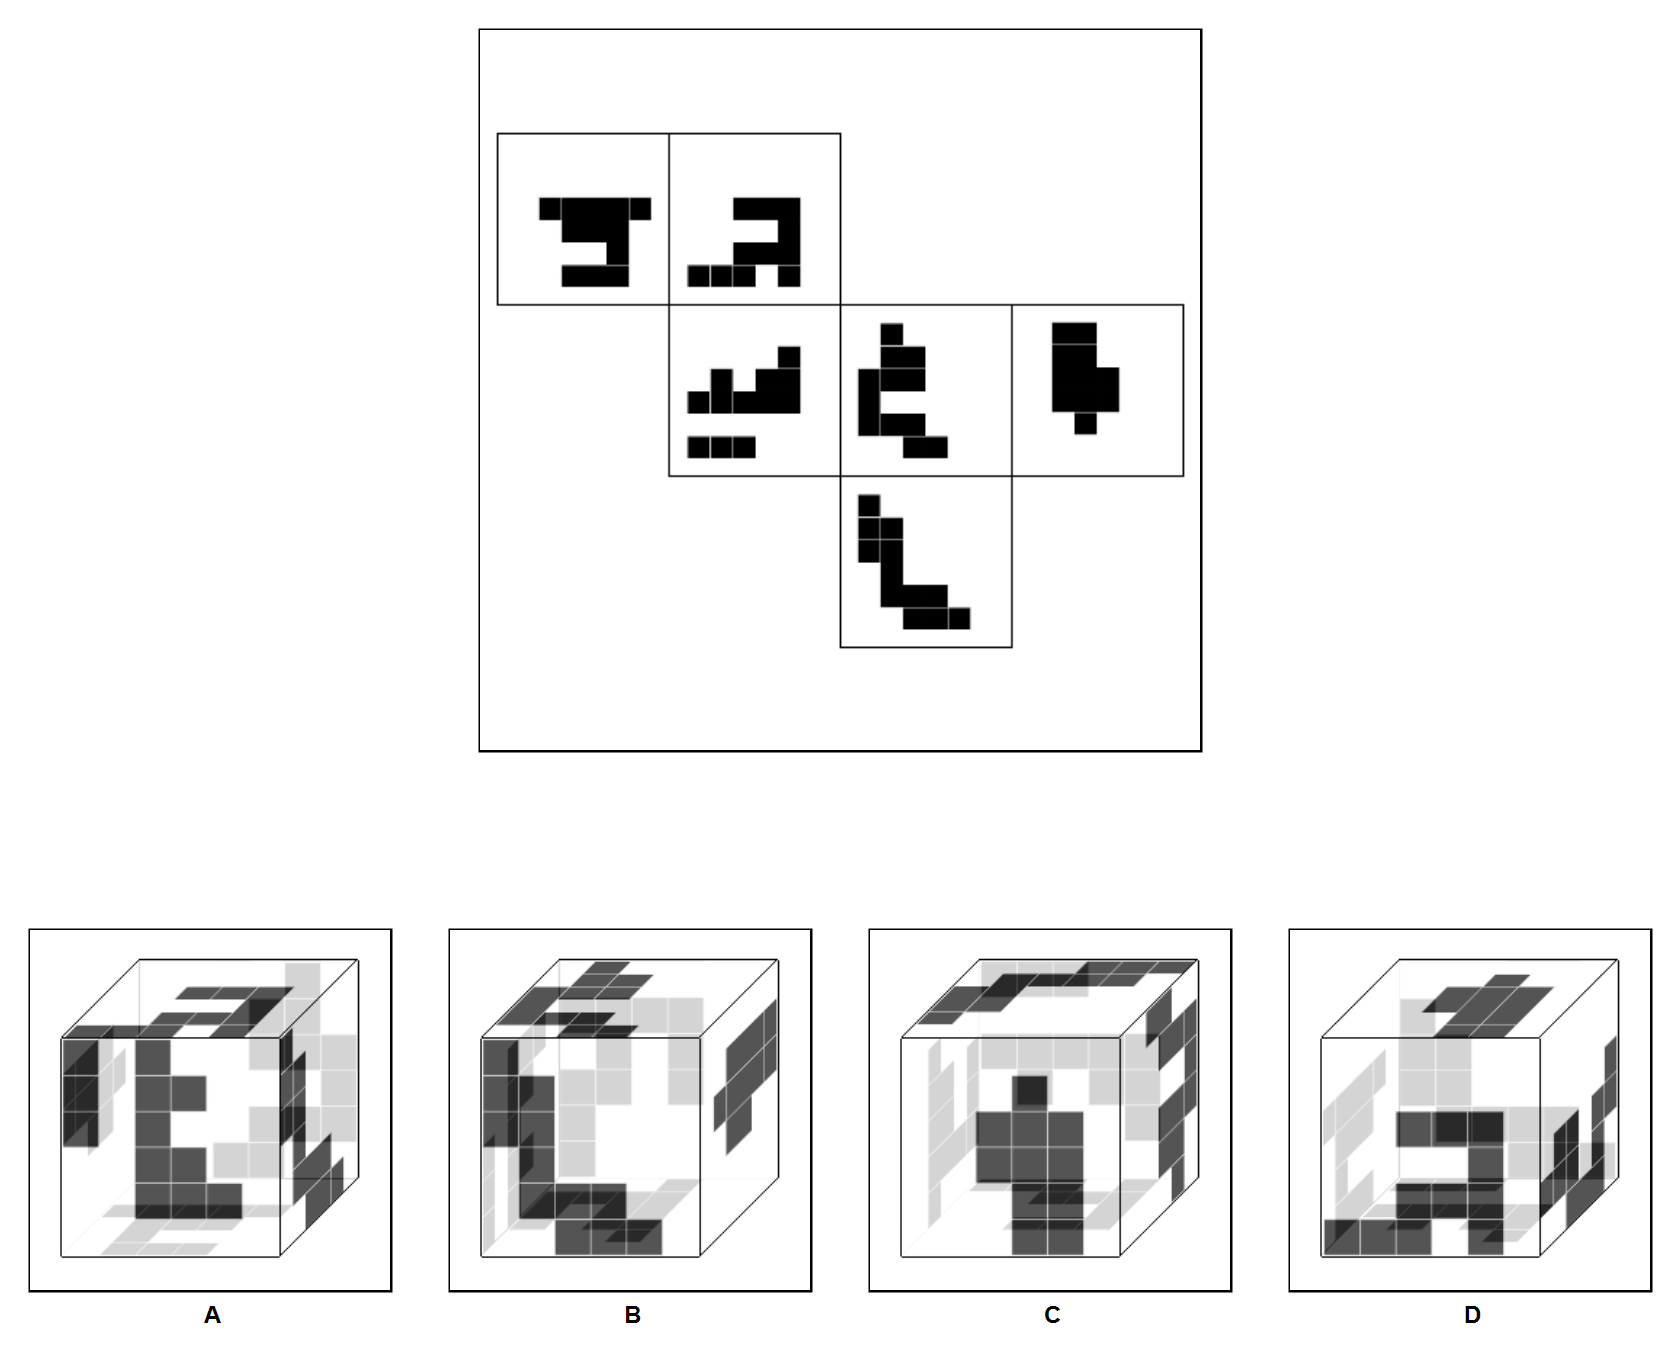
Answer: A